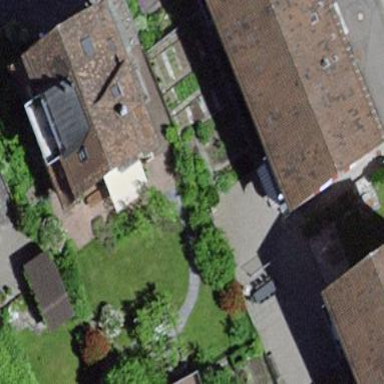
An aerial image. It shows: Garden area designated for leisure land.